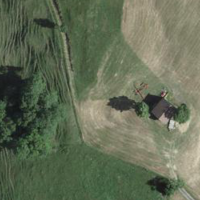
EUNIS habitat code: 25
Species observed at this site:
Pulmonaria montana